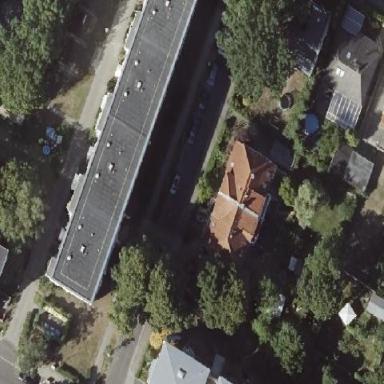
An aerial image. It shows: Apartment building with flat roof.